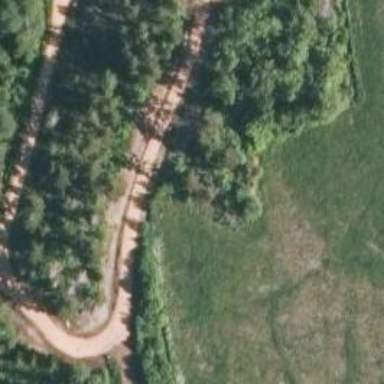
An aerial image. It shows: Path.